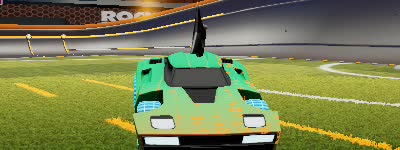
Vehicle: breakout